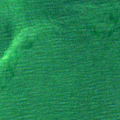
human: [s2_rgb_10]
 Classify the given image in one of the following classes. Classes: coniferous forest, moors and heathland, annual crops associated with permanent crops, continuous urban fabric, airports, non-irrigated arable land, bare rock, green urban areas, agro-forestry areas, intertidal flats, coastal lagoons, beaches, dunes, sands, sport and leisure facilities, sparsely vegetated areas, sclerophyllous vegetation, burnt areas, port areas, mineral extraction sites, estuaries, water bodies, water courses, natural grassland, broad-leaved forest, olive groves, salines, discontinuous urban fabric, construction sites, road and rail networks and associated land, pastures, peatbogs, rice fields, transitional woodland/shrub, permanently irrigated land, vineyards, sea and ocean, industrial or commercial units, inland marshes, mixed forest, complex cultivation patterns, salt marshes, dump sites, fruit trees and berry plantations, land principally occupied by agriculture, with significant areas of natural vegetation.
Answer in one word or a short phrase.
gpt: sea and ocean